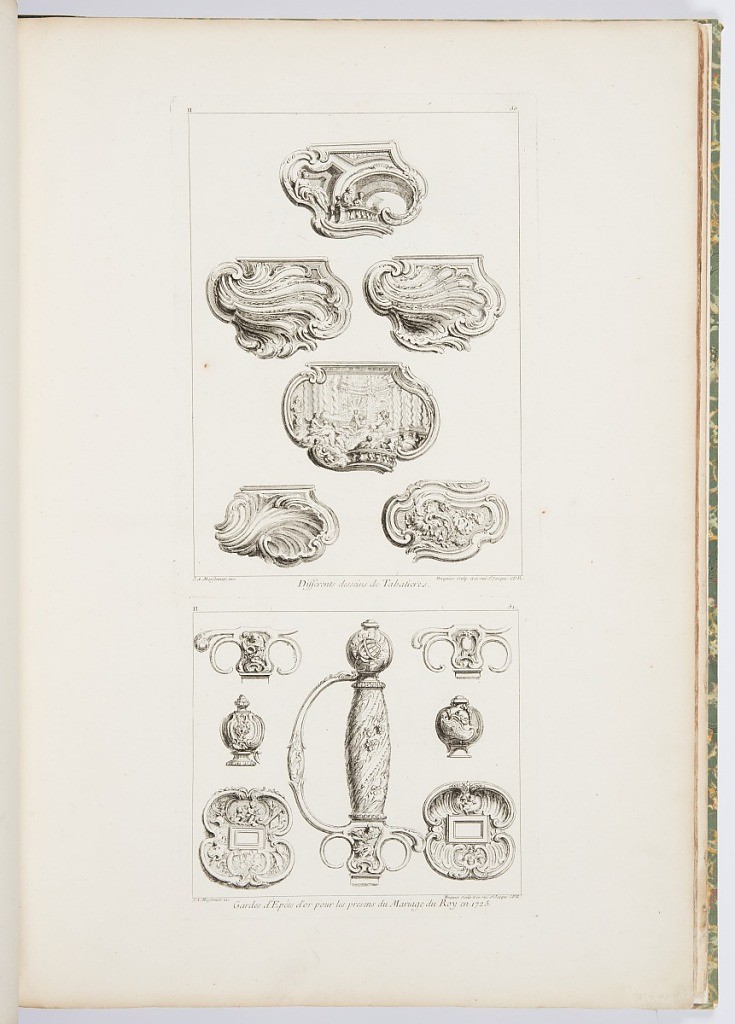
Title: Differents Desseins de Tabatières, deuxième planche [Different Designs for Snuff Boxes, second plate], pl. 50 in Oeuvre de Juste-Aurèle Meissonnier
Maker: Juste-Aurèle Meissonnier, French, b. Italy, 1695–1750
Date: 1748
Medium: Etching on off-white laid paper
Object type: Print
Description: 1921-6-212-19-a: Six rococo designs for snuffboxes. Top center: sev...;     1921-6-212-19-b: Center sword hilt flanked by three details of pumm...